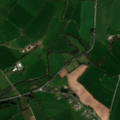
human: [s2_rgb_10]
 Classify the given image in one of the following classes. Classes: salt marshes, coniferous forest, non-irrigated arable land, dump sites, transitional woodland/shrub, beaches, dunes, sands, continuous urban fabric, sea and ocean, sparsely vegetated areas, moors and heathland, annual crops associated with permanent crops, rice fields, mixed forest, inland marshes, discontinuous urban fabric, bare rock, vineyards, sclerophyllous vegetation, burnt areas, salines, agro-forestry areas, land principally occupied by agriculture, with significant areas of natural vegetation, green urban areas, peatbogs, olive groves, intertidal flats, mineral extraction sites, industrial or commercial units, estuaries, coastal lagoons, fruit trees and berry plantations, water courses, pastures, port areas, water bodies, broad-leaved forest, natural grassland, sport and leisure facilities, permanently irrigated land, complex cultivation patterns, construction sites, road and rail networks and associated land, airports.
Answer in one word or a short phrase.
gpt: pastures